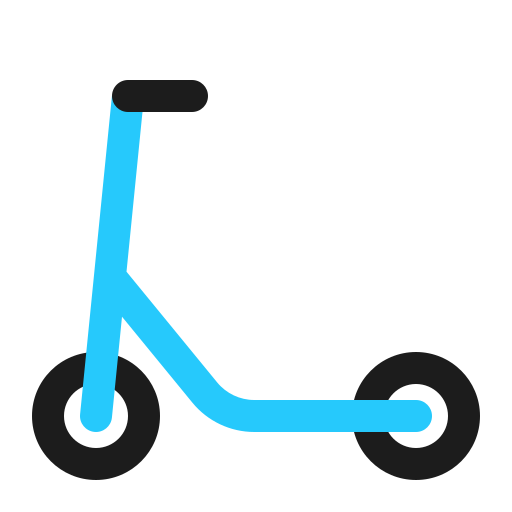
kick scooter flat